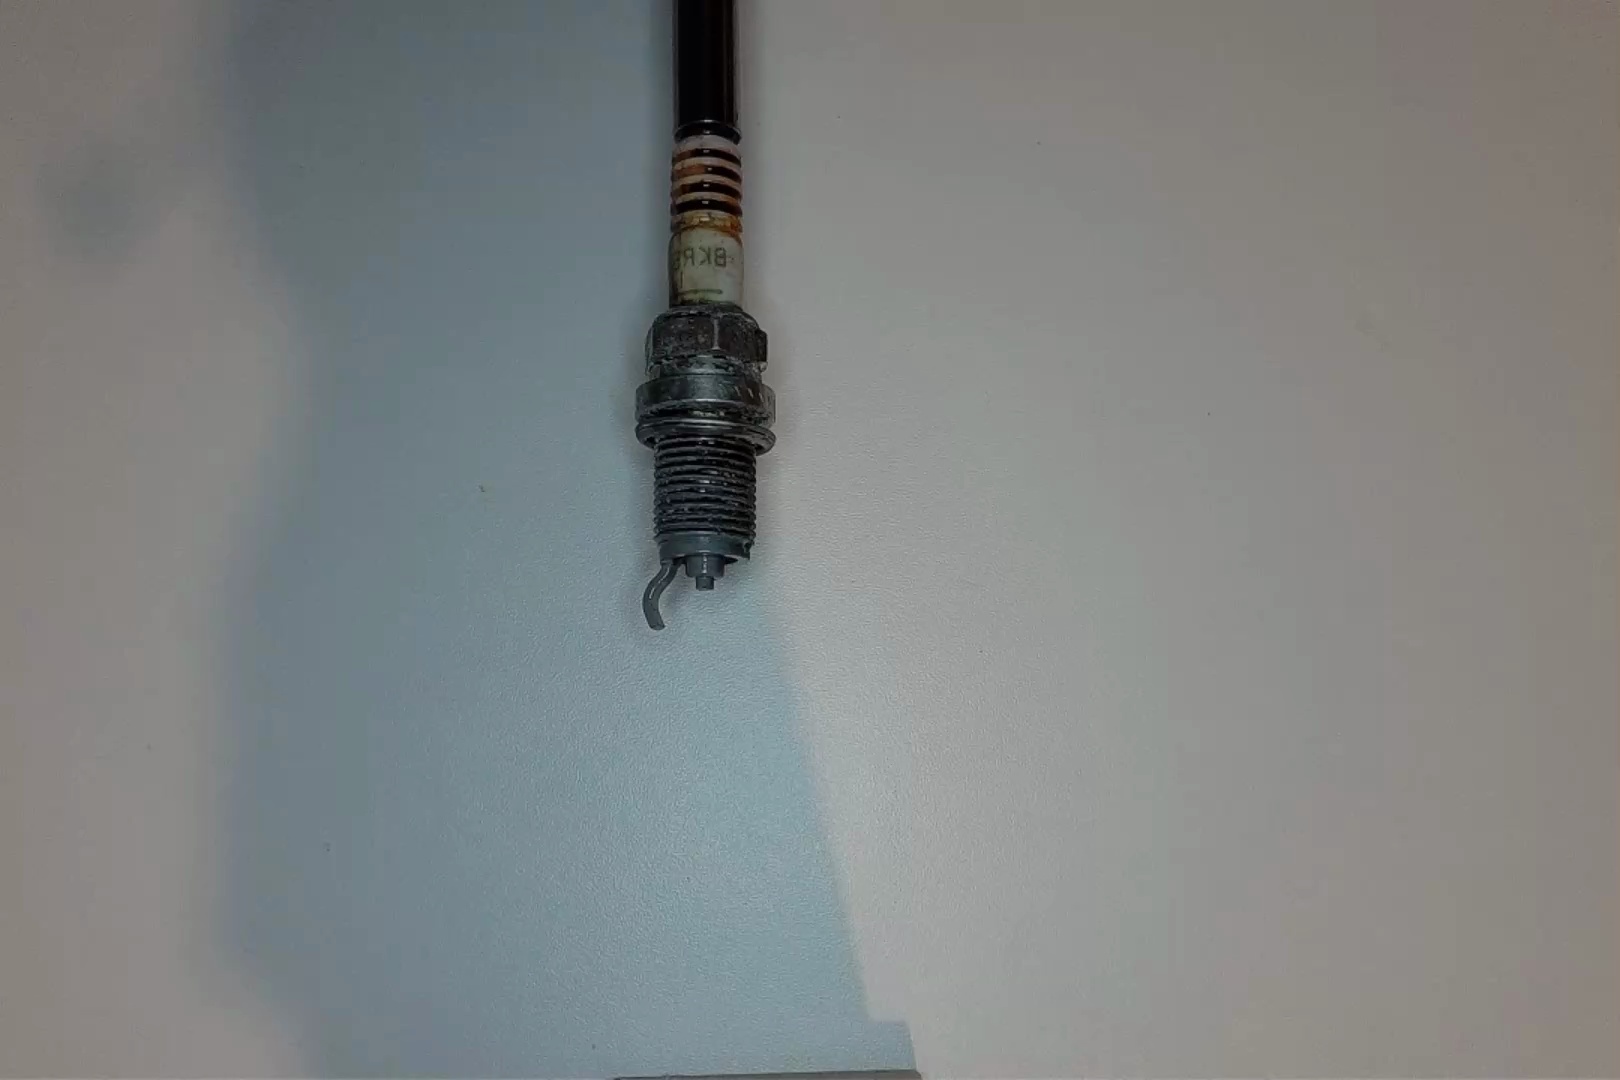
Label: anomaly